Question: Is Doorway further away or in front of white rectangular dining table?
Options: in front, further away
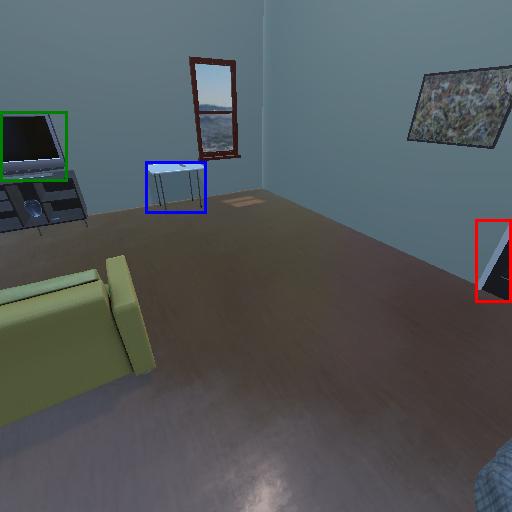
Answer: in front